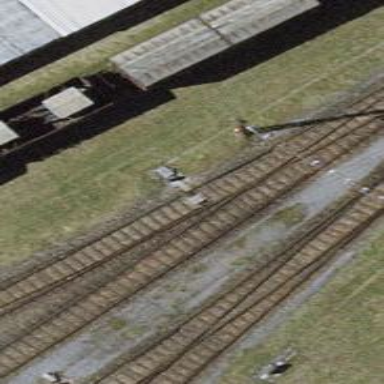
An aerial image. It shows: Railway switch.